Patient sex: M
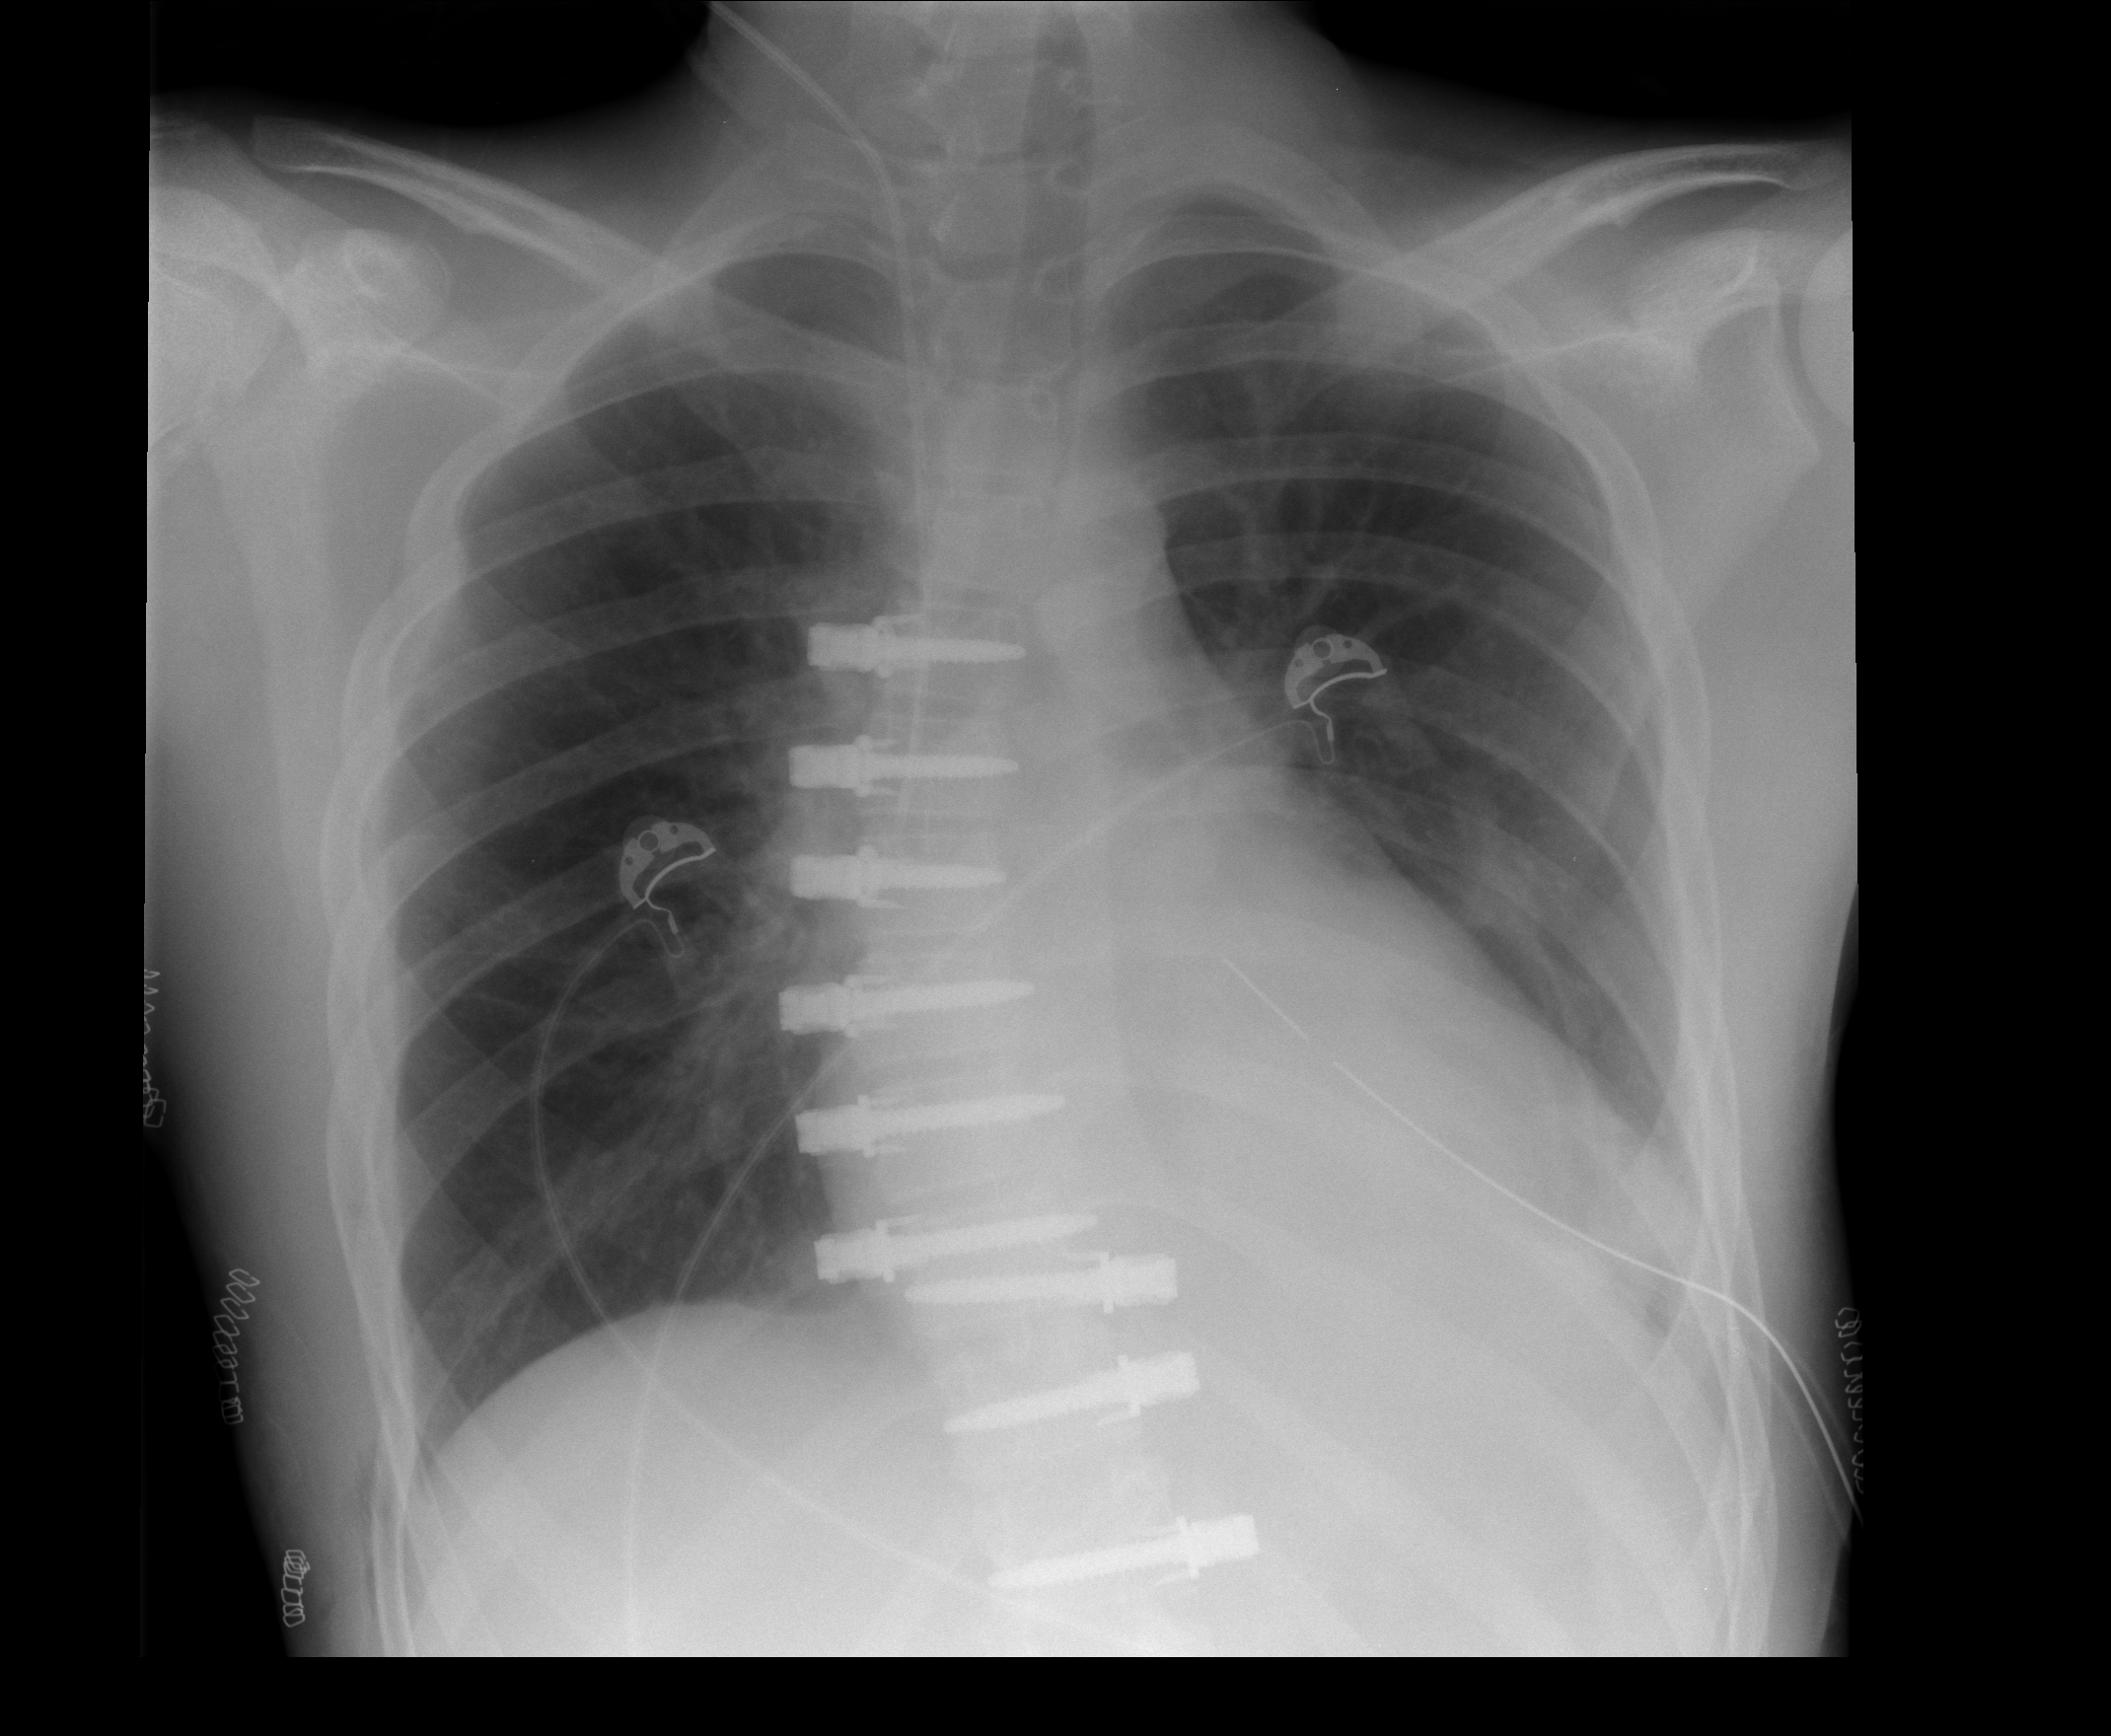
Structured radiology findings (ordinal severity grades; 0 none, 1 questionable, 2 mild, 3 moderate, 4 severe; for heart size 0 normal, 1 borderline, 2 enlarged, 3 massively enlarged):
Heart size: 0
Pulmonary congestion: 0
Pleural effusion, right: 2
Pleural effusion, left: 2
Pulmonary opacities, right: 0
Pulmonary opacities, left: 0
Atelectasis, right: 0
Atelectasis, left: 0